Interaction volume radius: 10 \u00c5
Interaction volume height: 10 \u00c5
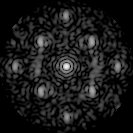
Disorder parameter: 0.4171